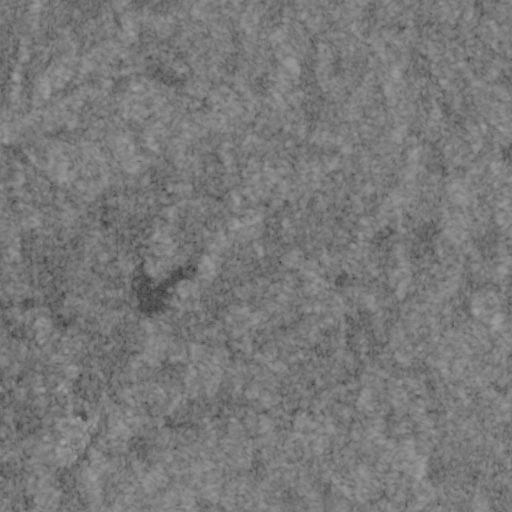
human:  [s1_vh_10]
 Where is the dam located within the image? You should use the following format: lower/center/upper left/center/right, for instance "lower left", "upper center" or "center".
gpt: The dam is located in the center left of the image.
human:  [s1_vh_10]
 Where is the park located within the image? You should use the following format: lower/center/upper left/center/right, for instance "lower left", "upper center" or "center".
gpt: The park is located in the lower left of the image.
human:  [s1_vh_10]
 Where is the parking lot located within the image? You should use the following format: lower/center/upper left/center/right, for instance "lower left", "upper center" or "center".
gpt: The parking lot is located in the lower left of the image.
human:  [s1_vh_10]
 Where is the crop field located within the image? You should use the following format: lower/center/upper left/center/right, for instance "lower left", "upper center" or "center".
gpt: There is no crop field in the image.

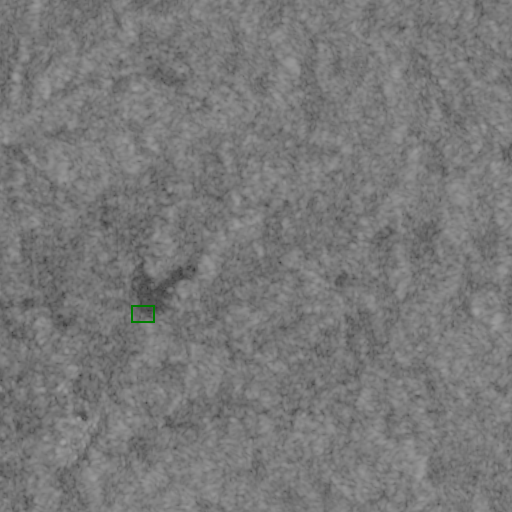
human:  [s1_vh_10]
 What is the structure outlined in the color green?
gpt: The structure outlined in green is a dam.
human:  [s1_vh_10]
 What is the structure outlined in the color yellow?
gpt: There is no yellow outline.